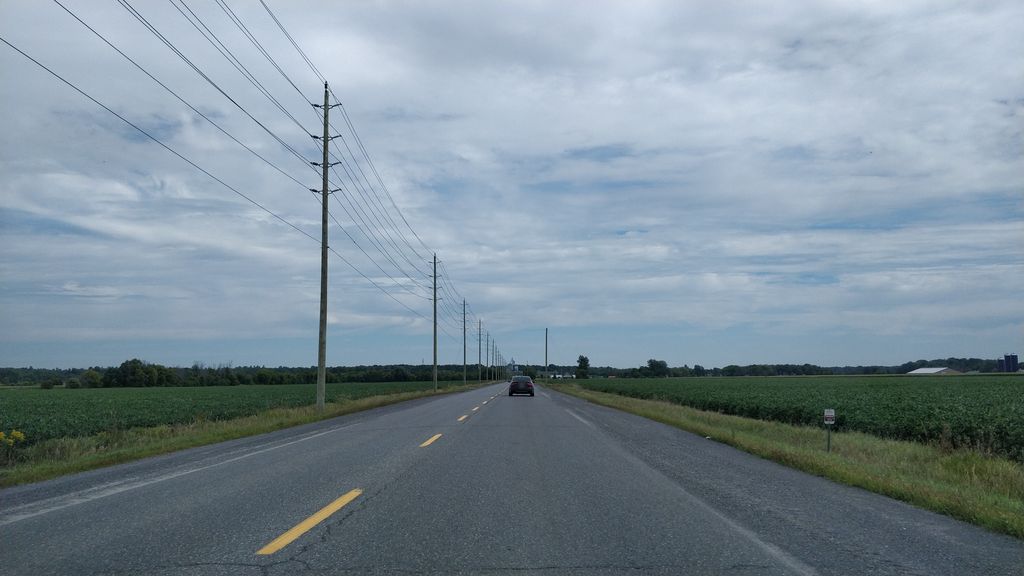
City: ottawa-gatineau